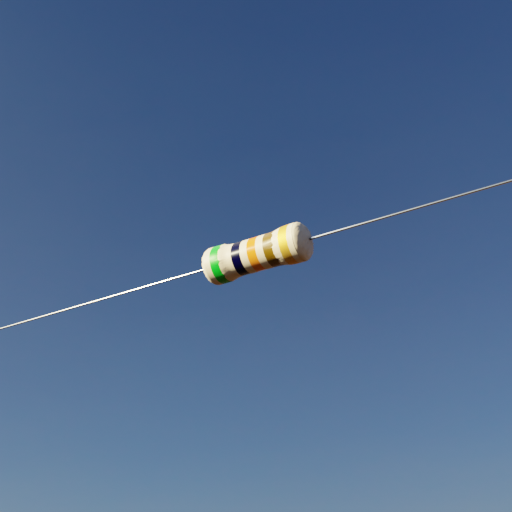
Resistor colour bands (in order): green, black, orange, brown, gold